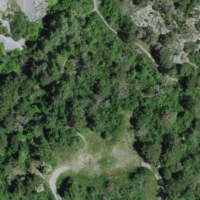
EUNIS habitat code: 23
Species observed at this site:
Convolvulus arvensis
Motacilla cinerea
Troglodytes troglodytes
Dinoptera collaris
Fringilla coelebs
Sylvia atricapilla
Calopteryx virgo
Carduelis carduelis
Columba palumbus
Muscicapa striata
Libelloides coccajus
Phylloscopus collybita
Coenonympha pamphilus
Luscinia megarhynchos
Saponaria ocymoides
Prunus spinosa
Cinclus cinclus
Falco tinnunculus
Ficedula hypoleuca